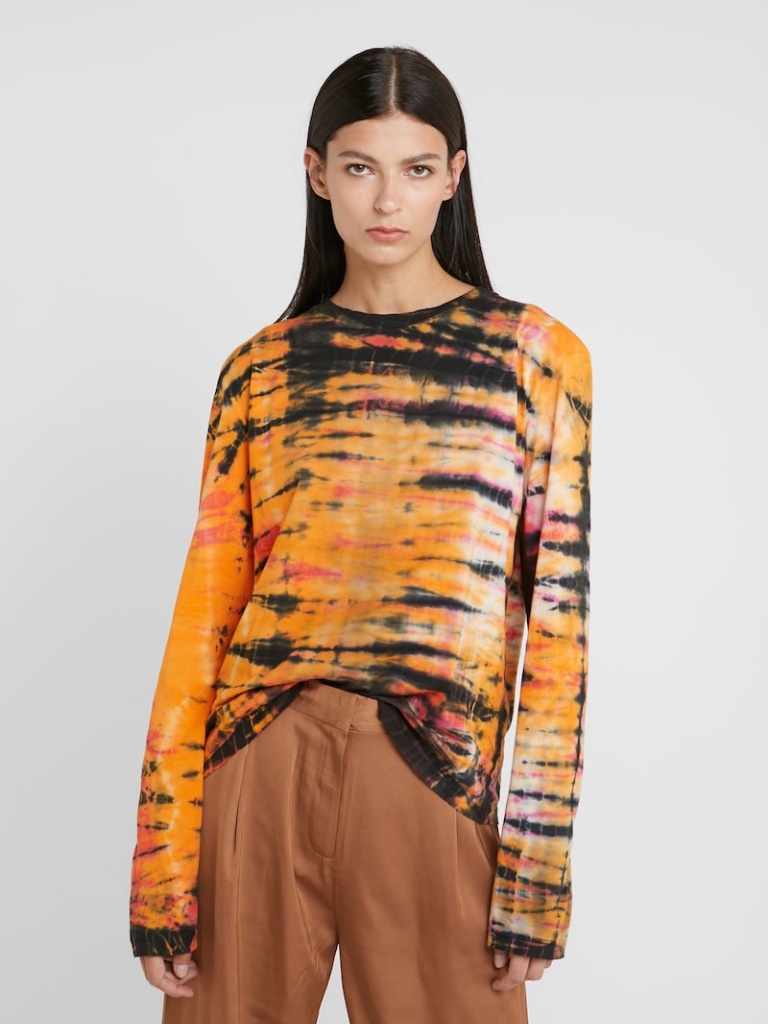
cotton relaxed a long-sleeved with the sleeves down hip length French Tucked crew sweatshirt